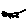
Label: cat